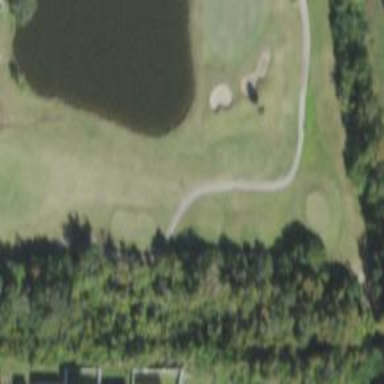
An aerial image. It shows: Path for both roads and golfers.